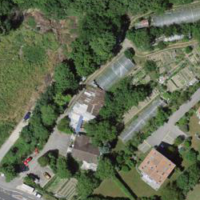
EUNIS habitat code: 55
Species observed at this site:
Impatiens parviflora